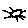
Label: sun